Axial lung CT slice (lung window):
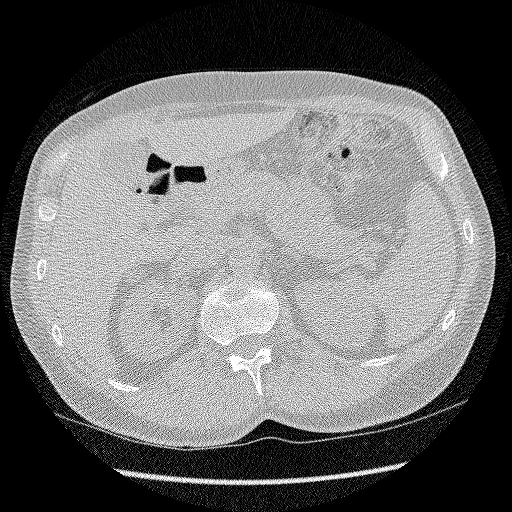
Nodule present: no